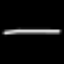
Label: line